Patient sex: M
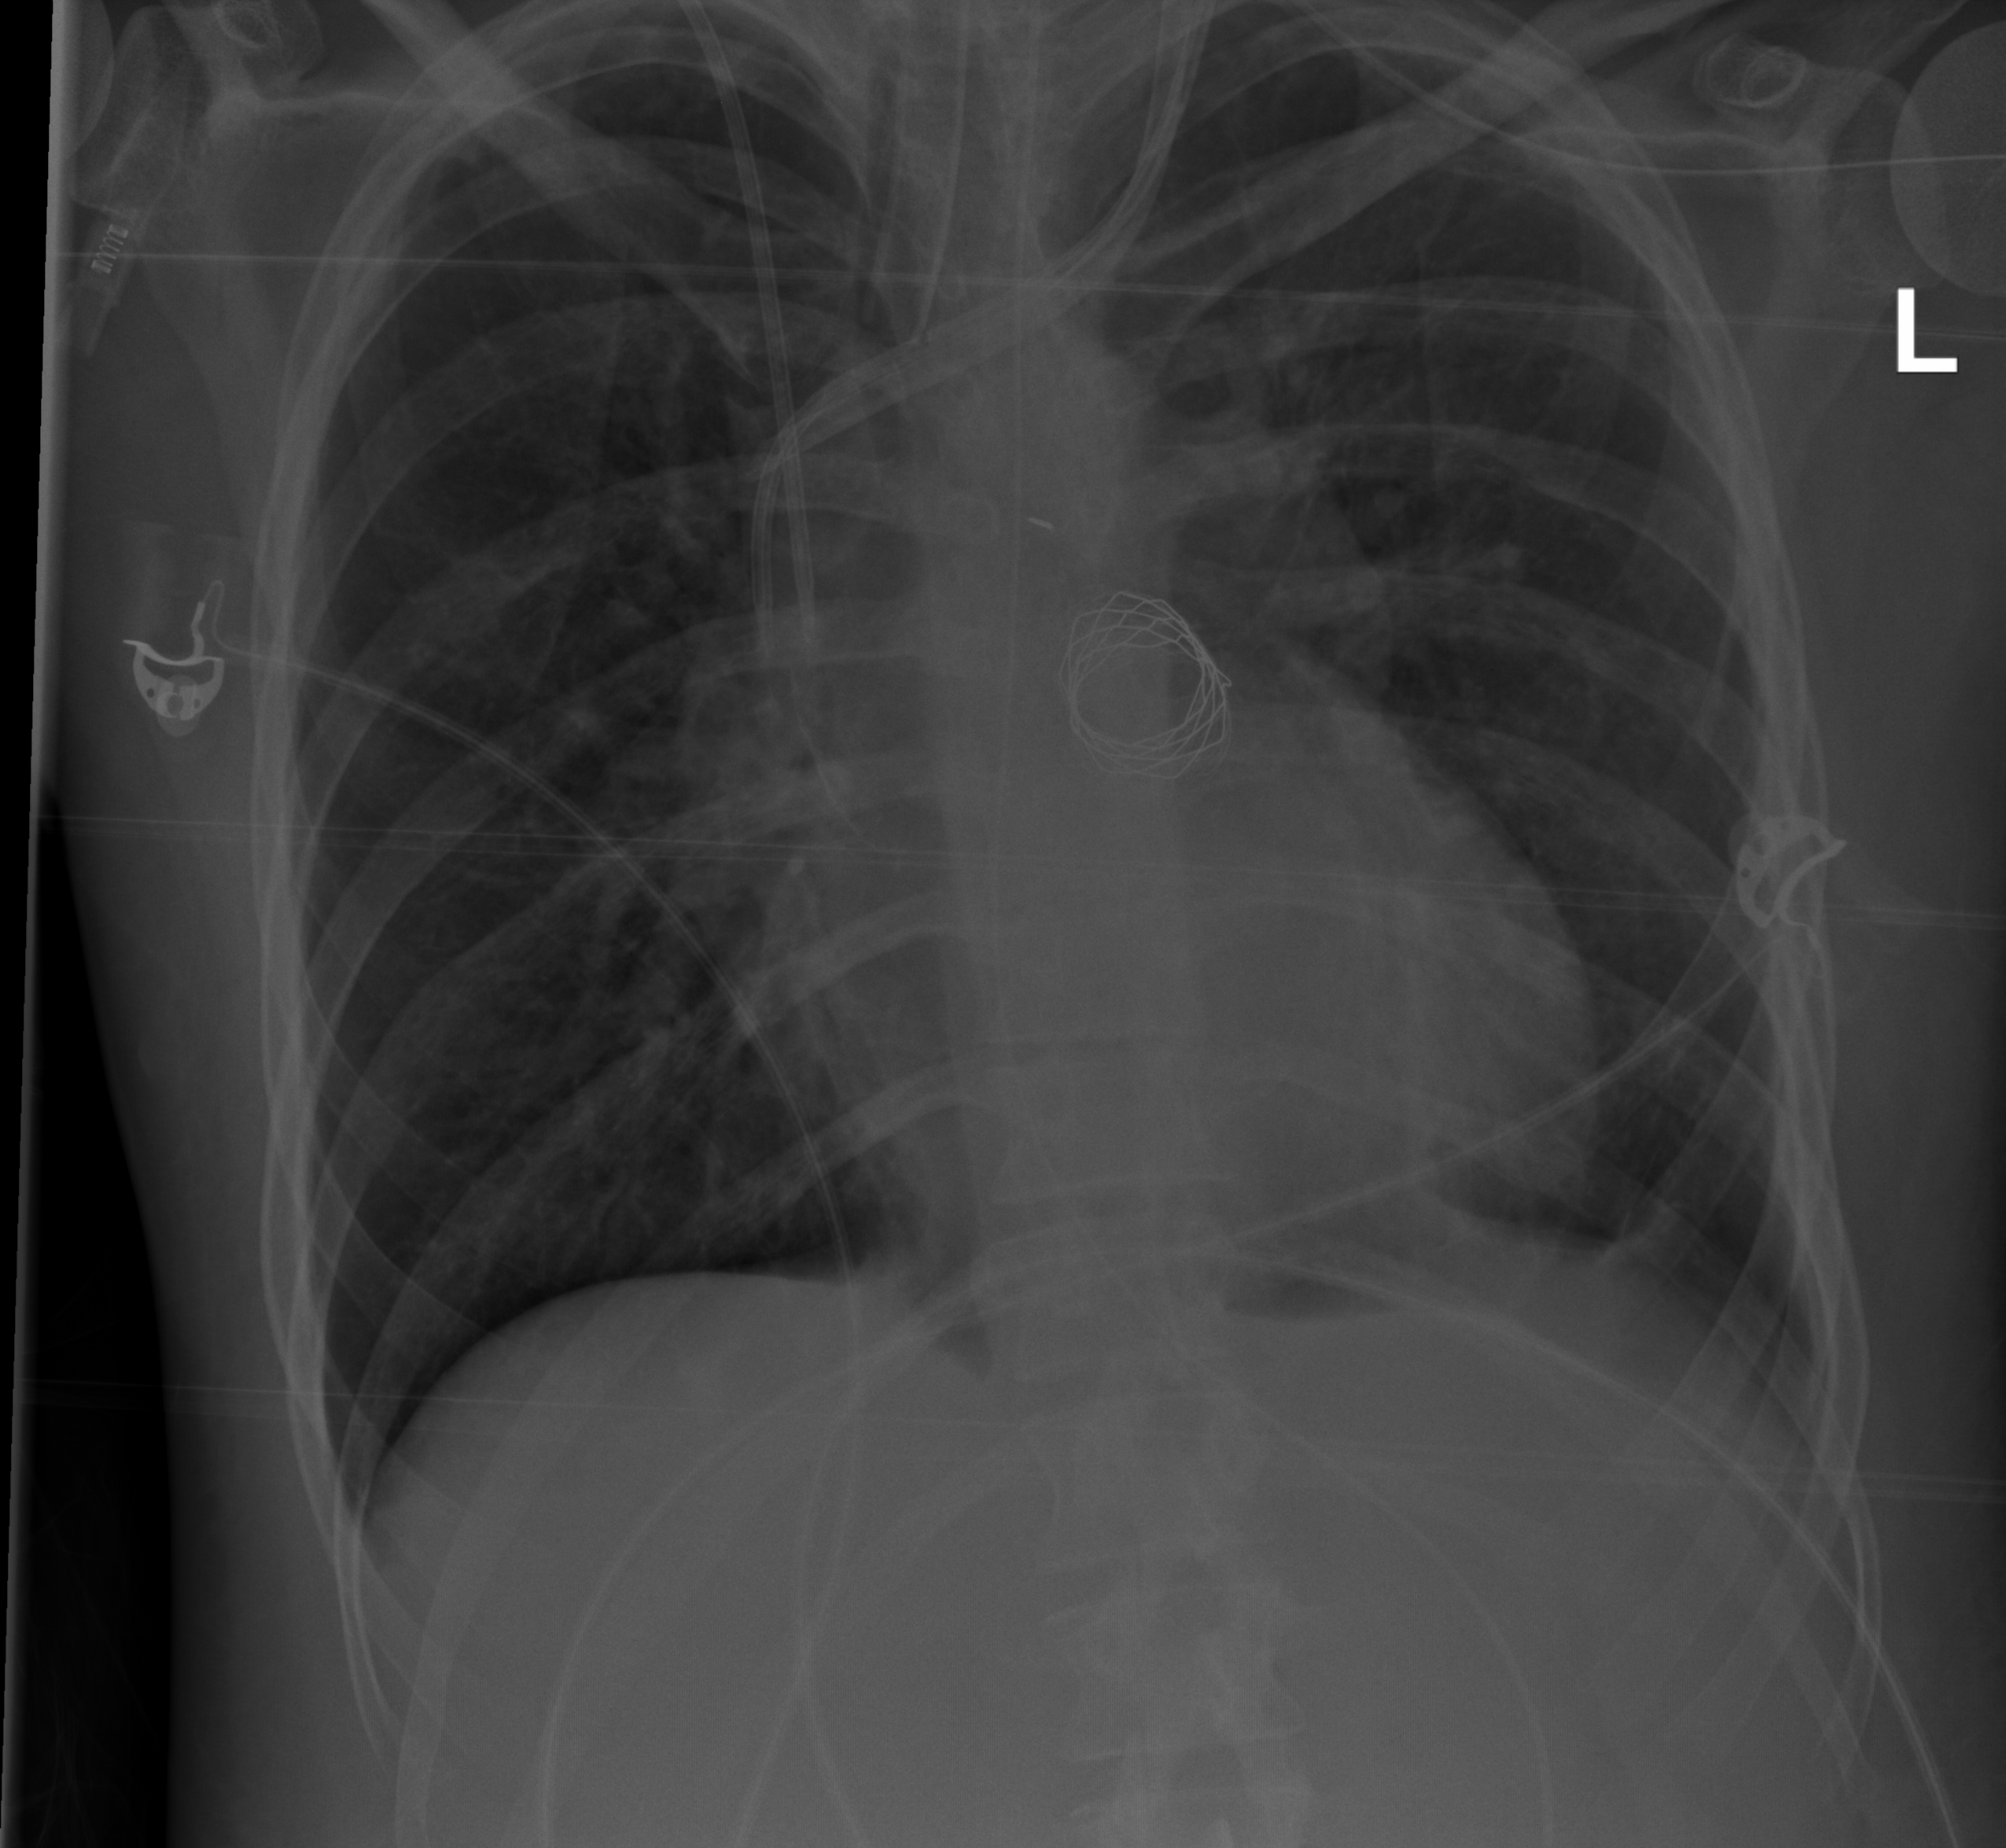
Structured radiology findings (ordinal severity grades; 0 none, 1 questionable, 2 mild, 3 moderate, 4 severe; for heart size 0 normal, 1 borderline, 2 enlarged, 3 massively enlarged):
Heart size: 2
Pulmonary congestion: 0
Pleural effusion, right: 0
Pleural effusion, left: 1
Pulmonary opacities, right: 0
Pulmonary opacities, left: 2
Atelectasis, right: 0
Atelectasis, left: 2